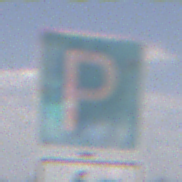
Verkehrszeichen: Parken
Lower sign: HinweisDurchSinnbild19
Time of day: Midday
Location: Outdoor (Nature)
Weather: PartlyCloudy
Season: NotSpecified
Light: Natural